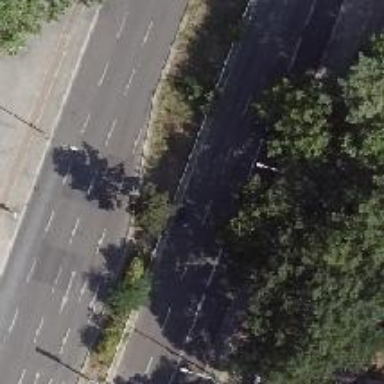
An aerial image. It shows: Secondary road with asphalt surface and cycle track on the right side.